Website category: restaurant
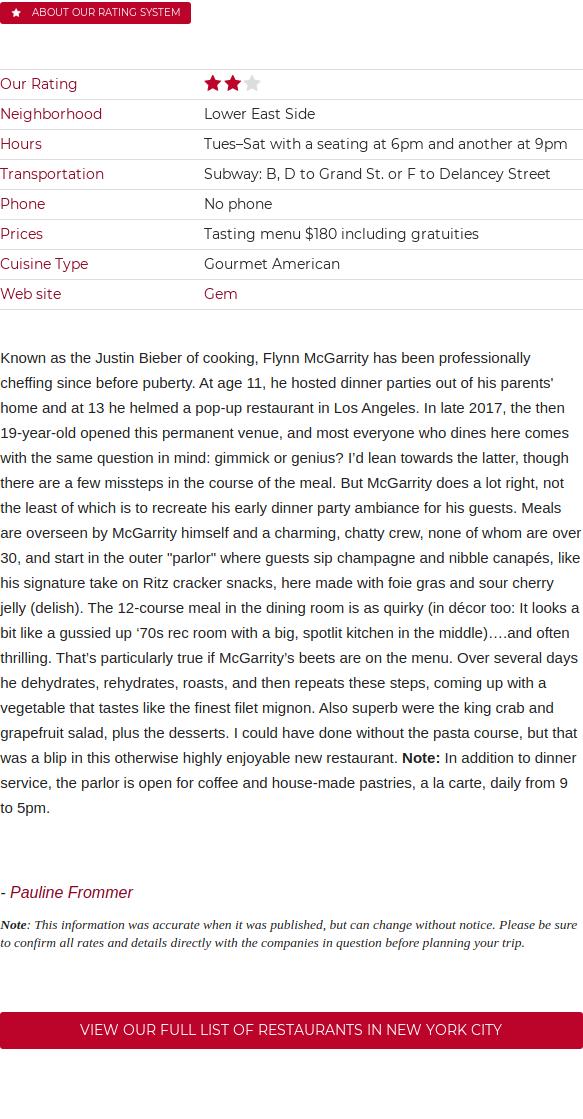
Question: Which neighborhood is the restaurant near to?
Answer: Lower East Side

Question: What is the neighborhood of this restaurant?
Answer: Lower East Side

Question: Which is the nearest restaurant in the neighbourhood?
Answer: Lower East Side

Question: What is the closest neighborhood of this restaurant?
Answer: Lower East Side

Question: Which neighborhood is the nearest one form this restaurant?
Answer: Lower East Side

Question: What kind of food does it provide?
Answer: Gourmet American

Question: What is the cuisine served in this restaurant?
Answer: Gourmet American

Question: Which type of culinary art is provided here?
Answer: Gourmet American

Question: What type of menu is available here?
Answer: Gourmet American

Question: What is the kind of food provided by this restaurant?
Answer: Gourmet American

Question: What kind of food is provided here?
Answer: Gourmet American

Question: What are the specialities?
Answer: Gourmet American

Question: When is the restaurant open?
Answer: TuesSat with a seating at 6pm and another at 9pm

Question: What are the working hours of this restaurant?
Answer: TuesSat with a seating at 6pm and another at 9pm

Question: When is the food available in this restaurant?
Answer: TuesSat with a seating at 6pm and another at 9pm

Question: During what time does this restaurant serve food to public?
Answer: TuesSat with a seating at 6pm and another at 9pm

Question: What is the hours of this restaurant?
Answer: TuesSat with a seating at 6pm and another at 9pm

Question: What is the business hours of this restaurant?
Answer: TuesSat with a seating at 6pm and another at 9pm

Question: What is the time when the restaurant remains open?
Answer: TuesSat with a seating at 6pm and another at 9pm

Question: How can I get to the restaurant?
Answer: Subway: B, D to Grand St. or F to Delancey Street

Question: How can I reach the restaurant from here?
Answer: Subway: B, D to Grand St. or F to Delancey Street

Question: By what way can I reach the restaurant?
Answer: Subway: B, D to Grand St. or F to Delancey Street

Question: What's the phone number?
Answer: No phone

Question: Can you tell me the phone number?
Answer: No phone

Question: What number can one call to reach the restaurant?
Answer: No phone

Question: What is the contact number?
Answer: No phone

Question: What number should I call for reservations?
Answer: No phone

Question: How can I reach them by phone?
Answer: No phone

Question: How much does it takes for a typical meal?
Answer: Tasting menu $180 including gratuities

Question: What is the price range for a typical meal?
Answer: Tasting menu $180 including gratuities

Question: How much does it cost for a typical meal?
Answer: Tasting menu $180 including gratuities

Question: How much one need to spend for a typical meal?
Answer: Tasting menu $180 including gratuities